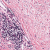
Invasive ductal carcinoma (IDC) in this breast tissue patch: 0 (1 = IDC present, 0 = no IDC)